Question: First, this is my first time with Apache Derby. I am using netbeans, willing to use embedded apache derby, and I followed the following tutorial for configuring and installing the database
<URL>
The attached image will show my database status in netbeans

My database name is "contact". Table name is "FRIENDS".
Following is my test code
'''
import java.sql.*;
public class DataBaseConnector
{
private Connection con;
public DataBaseConnector()
{
}
private void createConnection()
{
try
{
Class.forName("org.apache.derby.jdbc.EmbeddedDriver");
con = DriverManager.getConnection("jdbc:derby:contact","yohan","xyz");
}
catch(Exception e)
{
e.printStackTrace();
}
}
private void closeConnection()
{
try
{
con.close();
}
catch(Exception e)
{
e.printStackTrace();
}
}
public void insertData(int id, String firstName, String lastName)
{
createConnection();
try
{
PreparedStatement ps = con.prepareStatement("insert into FRIENDS values(?,?,?)");
ps.setInt(1, id);
ps.setString(1, firstName);
ps.setString(2, lastName);
int result = ps.executeUpdate();
if(result>0)
{
System.out.println("Data Inserted");
}
else
{
System.out.println("Something happened");
}
}
catch(Exception e)
{
e.printStackTrace();
}
finally
{
closeConnection();
}
}
}
'''
'''
import java.awt.event.*;
import javax.swing.*;
import java.awt.*;
public class DatabaseUI extends JFrame
{
private JLabel firstName, id, lastName;
private JTextField idTxt, firstNameTxt, lastNameTxt;
private JButton ok;
public DatabaseUI()
{
firstName = new JLabel("First Name: ");
lastName = new JLabel("Last Name: ");
id = new JLabel("ID: ");
firstNameTxt = new JTextField(10);
lastNameTxt = new JTextField(10);
idTxt = new JTextField(10);
ok = new JButton("OK");
ok.addActionListener(new OKAction());
JPanel centerPanel = new JPanel();
centerPanel.setLayout(new GridLayout(4,2));
centerPanel.add(id);
centerPanel.add(idTxt);
centerPanel.add(firstName);
centerPanel.add(firstNameTxt);
centerPanel.add(lastName);
centerPanel.add(lastNameTxt);
centerPanel.add(new JPanel());
centerPanel.add(ok);
getContentPane().add(centerPanel,"Center");
this.pack();
this.setVisible(true);
}
private class OKAction implements ActionListener
{
public void actionPerformed(ActionEvent ae)
{
DataBaseConnector db = new DataBaseConnector();
int id = Integer.parseInt(idTxt.getText());
db.insertData(id, firstNameTxt.getText().trim(), lastNameTxt.getText().trim());
}
}
public static void main(String[]args)
{
new DatabaseUI();
}
}
'''
But, when I am trying to insert data into the database, it is giving me the following error
'''
run:
java.sql.SQLException: Database 'contact' not found.
at org.apache.derby.impl.jdbc.SQLExceptionFactory40.getSQLException(Unknown Source)
at org.apache.derby.impl.jdbc.Util.newEmbedSQLException(Unknown Source)
at org.apache.derby.impl.jdbc.Util.newEmbedSQLException(Unknown Source)
at org.apache.derby.impl.jdbc.Util.generateCsSQLException(Unknown Source)
at org.apache.derby.impl.jdbc.EmbedConnection.newSQLException(Unknown Source)
at org.apache.derby.impl.jdbc.EmbedConnection.handleDBNotFound(Unknown Source)
at org.apache.derby.impl.jdbc.EmbedConnection.<init>(Unknown Source)
at org.apache.derby.impl.jdbc.EmbedConnection30.<init>(Unknown Source)
at org.apache.derby.impl.jdbc.EmbedConnection40.<init>(Unknown Source)
at org.apache.derby.jdbc.Driver40.getNewEmbedConnection(Unknown Source)
at org.apache.derby.jdbc.InternalDriver.connect(Unknown Source)
at org.apache.derby.jdbc.AutoloadedDriver.connect(Unknown Source)
at java.sql.DriverManager.getConnection(DriverManager.java:579)
at java.sql.DriverManager.getConnection(DriverManager.java:221)
at DataBaseConnector.createConnection(DataBaseConnector.java:17)
at DataBaseConnector.insertData(DataBaseConnector.java:40)
at DatabaseUI$OKAction.actionPerformed(DatabaseUI.java:52)
at javax.swing.AbstractButton.fireActionPerformed(AbstractButton.java:2018)
at javax.swing.AbstractButton$Handler.actionPerformed(AbstractButton.java:2341)
at javax.swing.DefaultButtonModel.fireActionPerformed(DefaultButtonModel.java:402)
at javax.swing.DefaultButtonModel.setPressed(DefaultButtonModel.java:259)
at javax.swing.plaf.basic.BasicButtonListener.mouseReleased(BasicButtonListener.java:252)
at java.awt.Component.processMouseEvent(Component.java:6504)
at javax.swing.JComponent.processMouseEvent(JComponent.java:3321)
at java.awt.Component.processEvent(Component.java:6269)
at java.awt.Container.processEvent(Container.java:2229)
at java.awt.Component.dispatchEventImpl(Component.java:4860)
at java.awt.Container.dispatchEventImpl(Container.java:2287)
at java.awt.Component.dispatchEvent(Component.java:4686)
at java.awt.LightweightDispatcher.retargetMouseEvent(Container.java:4832)
at java.awt.LightweightDispatcher.processMouseEvent(Container.java:4492)
at java.awt.LightweightDispatcher.dispatchEvent(Container.java:4422)
at java.awt.Container.dispatchEventImpl(Container.java:2273)
at java.awt.Window.dispatchEventImpl(Window.java:2713)
at java.awt.Component.dispatchEvent(Component.java:4686)
at java.awt.EventQueue.dispatchEventImpl(EventQueue.java:707)
at java.awt.EventQueue.access$000(EventQueue.java:101)
at java.awt.EventQueue$3.run(EventQueue.java:666)
at java.awt.EventQueue$3.run(EventQueue.java:664)
at java.security.AccessController.doPrivileged(Native Method)
at java.security.ProtectionDomain$1.doIntersectionPrivilege(ProtectionDomain.java:76)
at java.security.ProtectionDomain$1.doIntersectionPrivilege(ProtectionDomain.java:87)
at java.awt.EventQueue$4.run(EventQueue.java:680)
at java.awt.EventQueue$4.run(EventQueue.java:678)
at java.security.AccessController.doPrivileged(Native Method)
at java.security.ProtectionDomain$1.doIntersectionPrivilege(ProtectionDomain.java:76)
at java.awt.EventQueue.dispatchEvent(EventQueue.java:677)
at java.awt.EventDispatchThread.pumpOneEventForFilters(EventDispatchThread.java:211)
at java.awt.EventDispatchThread.pumpEventsForFilter(EventDispatchThread.java:128)
at java.awt.EventDispatchThread.pumpEventsForHierarchy(EventDispatchThread.java:117)
at java.awt.EventDispatchThread.pumpEvents(EventDispatchThread.java:113)
at java.awt.EventDispatchThread.pumpEvents(EventDispatchThread.java:105)
at java.awt.EventDispatchThread.run(EventDispatchThread.java:90)
Caused by: java.sql.SQLException: Database 'contactDB' not found.
at org.apache.derby.impl.jdbc.SQLExceptionFactory.getSQLException(Unknown Source)
at org.apache.derby.impl.jdbc.SQLExceptionFactory40.wrapArgsForTransportAcrossDRDA(Unknown Source)
... 53 more
java.lang.NullPointerException
at DataBaseConnector.insertData(DataBaseConnector.java:43)
at DatabaseUI$OKAction.actionPerformed(DatabaseUI.java:52)
at javax.swing.AbstractButton.fireActionPerformed(AbstractButton.java:2018)
at javax.swing.AbstractButton$Handler.actionPerformed(AbstractButton.java:2341)
at javax.swing.DefaultButtonModel.fireActionPerformed(DefaultButtonModel.java:402)
at javax.swing.DefaultButtonModel.setPressed(DefaultButtonModel.java:259)
at javax.swing.plaf.basic.BasicButtonListener.mouseReleased(BasicButtonListener.java:252)
at java.awt.Component.processMouseEvent(Component.java:6504)
at javax.swing.JComponent.processMouseEvent(JComponent.java:3321)
at java.awt.Component.processEvent(Component.java:6269)
at java.awt.Container.processEvent(Container.java:2229)
at java.awt.Component.dispatchEventImpl(Component.java:4860)
at java.awt.Container.dispatchEventImpl(Container.java:2287)
at java.awt.Component.dispatchEvent(Component.java:4686)
at java.awt.LightweightDispatcher.retargetMouseEvent(Container.java:4832)
at java.awt.LightweightDispatcher.processMouseEvent(Container.java:4492)
at java.awt.LightweightDispatcher.dispatchEvent(Container.java:4422)
at java.awt.Container.dispatchEventImpl(Container.java:2273)
at java.awt.Window.dispatchEventImpl(Window.java:2713)
at java.awt.Component.dispatchEvent(Component.java:4686)
at java.awt.EventQueue.dispatchEventImpl(EventQueue.java:707)
at java.awt.EventQueue.access$000(EventQueue.java:101)
at java.awt.EventQueue$3.run(EventQueue.java:666)
at java.awt.EventQueue$3.run(EventQueue.java:664)
at java.security.AccessController.doPrivileged(Native Method)
at java.security.ProtectionDomain$1.doIntersectionPrivilege(ProtectionDomain.java:76)
at java.security.ProtectionDomain$1.doIntersectionPrivilege(ProtectionDomain.java:87)
at java.awt.EventQueue$4.run(EventQueue.java:680)
at java.awt.EventQueue$4.run(EventQueue.java:678)
at java.security.AccessController.doPrivileged(Native Method)
at java.security.ProtectionDomain$1.doIntersectionPrivilege(ProtectionDomain.java:76)
at java.awt.EventQueue.dispatchEvent(EventQueue.java:677)
at java.awt.EventDispatchThread.pumpOneEventForFilters(EventDispatchThread.java:211)
at java.awt.EventDispatchThread.pumpEventsForFilter(EventDispatchThread.java:128)
at java.awt.EventDispatchThread.pumpEventsForHierarchy(EventDispatchThread.java:117)
at java.awt.EventDispatchThread.pumpEvents(EventDispatchThread.java:113)
at java.awt.EventDispatchThread.pumpEvents(EventDispatchThread.java:105)
at java.awt.EventDispatchThread.run(EventDispatchThread.java:90)
java.lang.NullPointerException
at DataBaseConnector.closeConnection(DataBaseConnector.java:29)
at DataBaseConnector.insertData(DataBaseConnector.java:65)
at DatabaseUI$OKAction.actionPerformed(DatabaseUI.java:52)
at javax.swing.AbstractButton.fireActionPerformed(AbstractButton.java:2018)
at javax.swing.AbstractButton$Handler.actionPerformed(AbstractButton.java:2341)
at javax.swing.DefaultButtonModel.fireActionPerformed(DefaultButtonModel.java:402)
at javax.swing.DefaultButtonModel.setPressed(DefaultButtonModel.java:259)
at javax.swing.plaf.basic.BasicButtonListener.mouseReleased(BasicButtonListener.java:252)
at java.awt.Component.processMouseEvent(Component.java:6504)
at javax.swing.JComponent.processMouseEvent(JComponent.java:3321)
at java.awt.Component.processEvent(Component.java:6269)
at java.awt.Container.processEvent(Container.java:2229)
at java.awt.Component.dispatchEventImpl(Component.java:4860)
at java.awt.Container.dispatchEventImpl(Container.java:2287)
at java.awt.Component.dispatchEvent(Component.java:4686)
at java.awt.LightweightDispatcher.retargetMouseEvent(Container.java:4832)
at java.awt.LightweightDispatcher.processMouseEvent(Container.java:4492)
at java.awt.LightweightDispatcher.dispatchEvent(Container.java:4422)
at java.awt.Container.dispatchEventImpl(Container.java:2273)
at java.awt.Window.dispatchEventImpl(Window.java:2713)
at java.awt.Component.dispatchEvent(Component.java:4686)
at java.awt.EventQueue.dispatchEventImpl(EventQueue.java:707)
at java.awt.EventQueue.access$000(EventQueue.java:101)
at java.awt.EventQueue$3.run(EventQueue.java:666)
at java.awt.EventQueue$3.run(EventQueue.java:664)
at java.security.AccessController.doPrivileged(Native Method)
at java.security.ProtectionDomain$1.doIntersectionPrivilege(ProtectionDomain.java:76)
at java.security.ProtectionDomain$1.doIntersectionPrivilege(ProtectionDomain.java:87)
at java.awt.EventQueue$4.run(EventQueue.java:680)
at java.awt.EventQueue$4.run(EventQueue.java:678)
at java.security.AccessController.doPrivileged(Native Method)
at java.security.ProtectionDomain$1.doIntersectionPrivilege(ProtectionDomain.java:76)
at java.awt.EventQueue.dispatchEvent(EventQueue.java:677)
at java.awt.EventDispatchThread.pumpOneEventForFilters(EventDispatchThread.java:211)
at java.awt.EventDispatchThread.pumpEventsForFilter(EventDispatchThread.java:128)
at java.awt.EventDispatchThread.pumpEventsForHierarchy(EventDispatchThread.java:117)
at java.awt.EventDispatchThread.pumpEvents(EventDispatchThread.java:113)
at java.awt.EventDispatchThread.pumpEvents(EventDispatchThread.java:105)
at java.awt.EventDispatchThread.run(EventDispatchThread.java:90)
'''
Please help me. Thanks
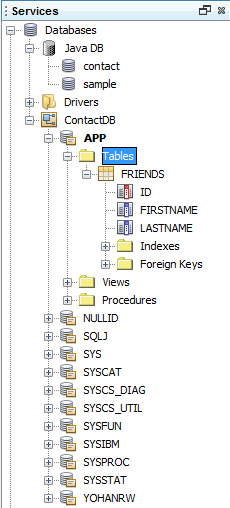
Answer: The connection URL "jdbc:derby:contact" specifies that the 'contact' database should be found in the current working directory of your process, but that's probably not where it's actually located. When your Java program is run, the current working directory is probably been set somewhere else. You can confirm this by printing out the current working directory at the start of your program.
To get around this for now, you can specify the full path to your database: "jdbc:derby:/path/to/my/db/contact".
If that gets you farther, then you can keep going, but at some point you'll have to think more about where you want your database to be permanently located and how you want to specify that in your program.